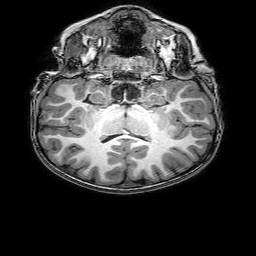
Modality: T1w
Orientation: sagittal
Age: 7
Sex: female
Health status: healthy